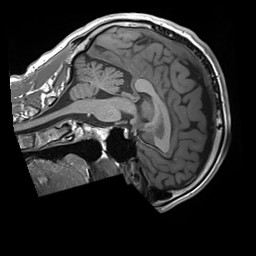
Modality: T1w
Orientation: sagittal
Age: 30
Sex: male
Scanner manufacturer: siemens
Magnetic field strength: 3 T
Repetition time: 1.8 s
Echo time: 0.00232 s